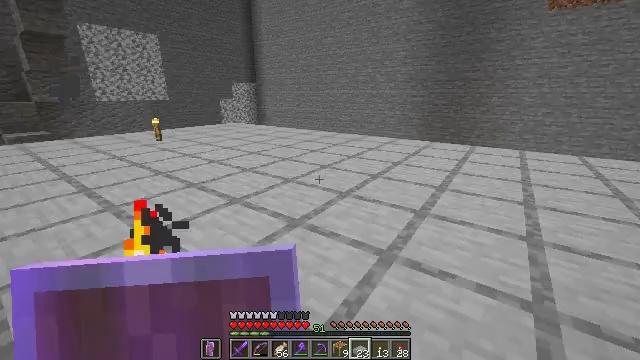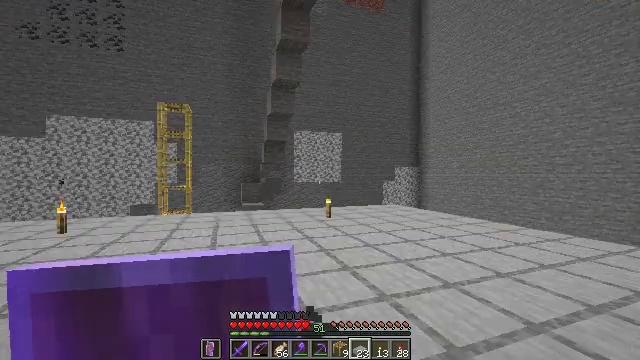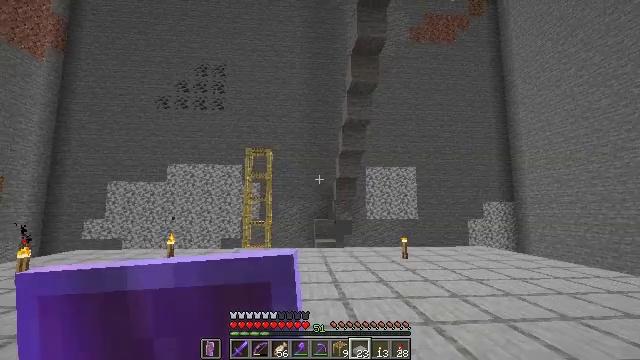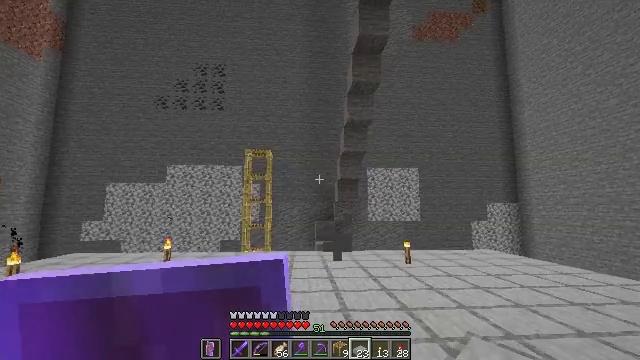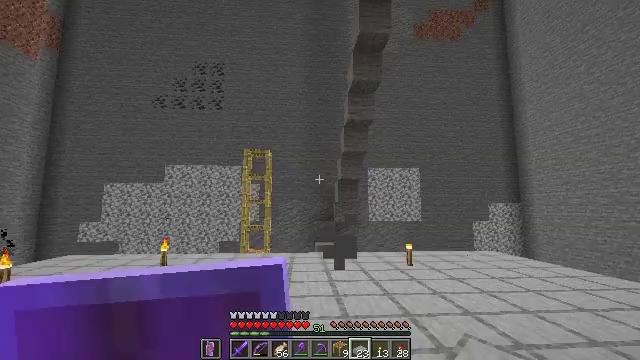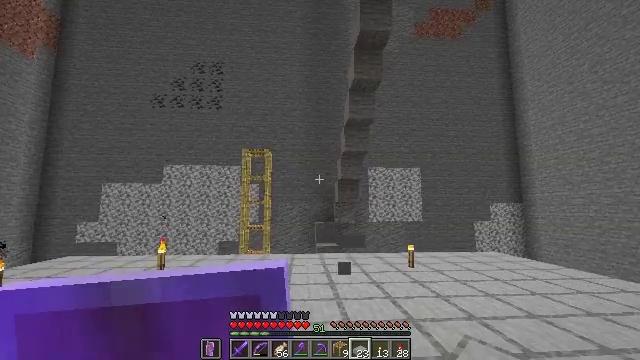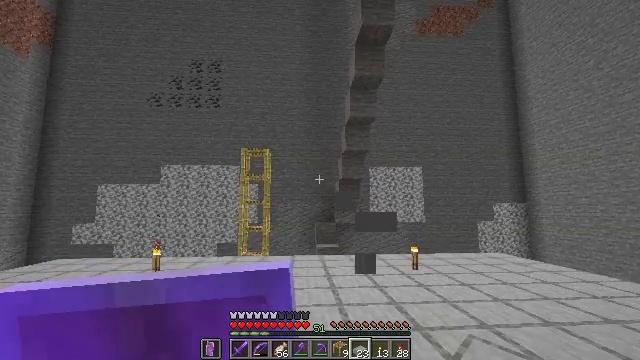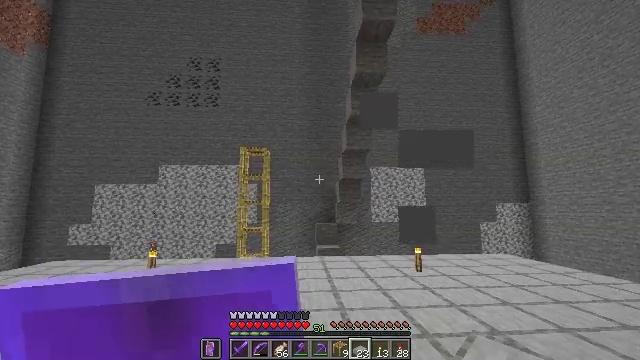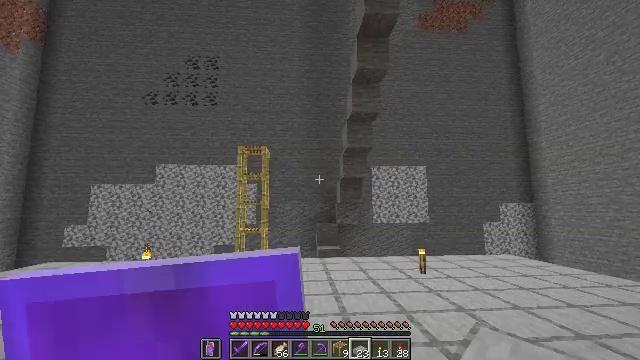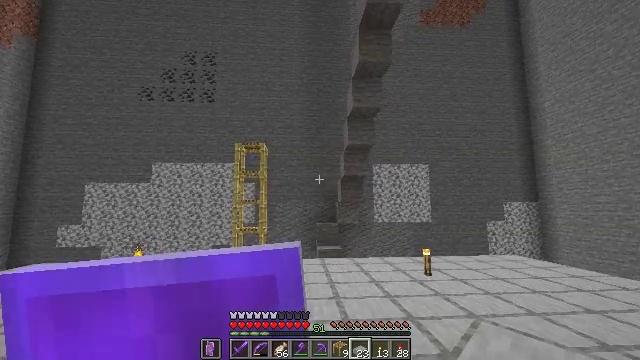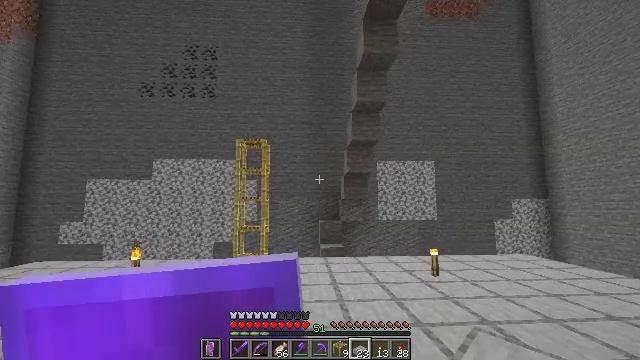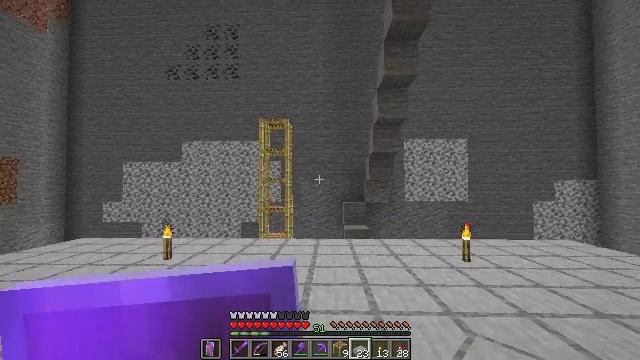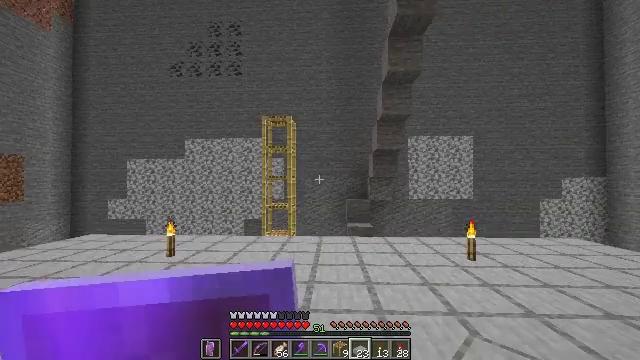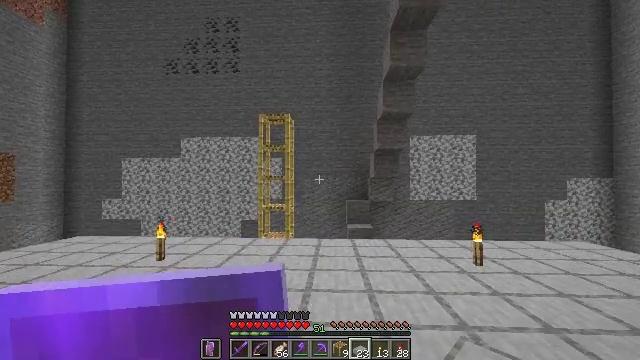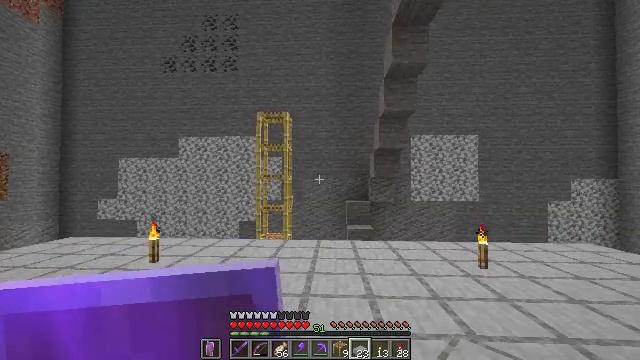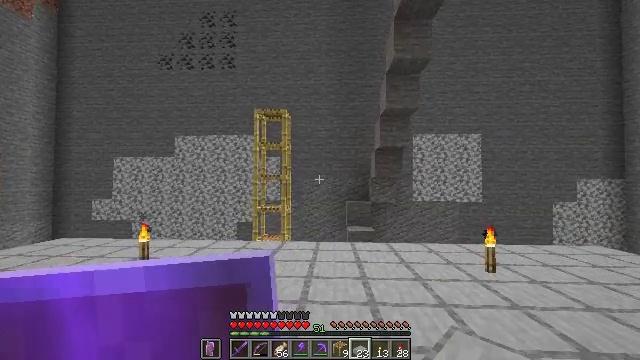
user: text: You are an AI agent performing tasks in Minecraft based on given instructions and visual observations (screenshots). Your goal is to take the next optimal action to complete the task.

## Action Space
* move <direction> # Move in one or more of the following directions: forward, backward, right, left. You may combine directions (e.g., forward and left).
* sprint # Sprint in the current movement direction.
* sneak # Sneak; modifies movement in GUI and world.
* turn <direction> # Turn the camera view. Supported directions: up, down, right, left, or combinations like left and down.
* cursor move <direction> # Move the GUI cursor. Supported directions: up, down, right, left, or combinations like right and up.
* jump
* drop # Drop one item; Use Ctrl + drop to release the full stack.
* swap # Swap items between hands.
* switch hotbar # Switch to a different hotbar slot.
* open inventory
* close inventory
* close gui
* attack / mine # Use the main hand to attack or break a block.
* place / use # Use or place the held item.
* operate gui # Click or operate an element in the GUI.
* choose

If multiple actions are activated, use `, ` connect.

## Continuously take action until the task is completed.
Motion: motion action
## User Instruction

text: Remove the smooth stone slab from a structure.
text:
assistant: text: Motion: move forward, turn left and up
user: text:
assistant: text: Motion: move forward, turn left and up
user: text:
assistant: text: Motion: move forward
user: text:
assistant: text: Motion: move forward
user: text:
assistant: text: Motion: move forward
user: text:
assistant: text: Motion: move forward
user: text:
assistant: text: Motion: move forward
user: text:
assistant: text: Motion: move forward
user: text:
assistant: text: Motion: move forward
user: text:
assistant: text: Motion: move forward
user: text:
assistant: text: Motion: move forward, turn left and down
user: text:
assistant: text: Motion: move forward
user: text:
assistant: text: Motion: move forward
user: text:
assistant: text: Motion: move forward
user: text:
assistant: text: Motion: move forward
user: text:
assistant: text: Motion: move forward
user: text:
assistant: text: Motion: move forward, turn down
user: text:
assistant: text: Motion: move forward, turn left and down
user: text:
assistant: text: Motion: move forward, turn left and down
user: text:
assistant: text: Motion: move forward, turn left and down
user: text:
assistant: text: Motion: move forward, turn left and down
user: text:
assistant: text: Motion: move forward, turn left and down
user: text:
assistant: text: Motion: move forward, turn left and down
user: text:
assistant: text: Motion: move forward
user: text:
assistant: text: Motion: move forward
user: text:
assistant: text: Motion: move forward
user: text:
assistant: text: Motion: move forward
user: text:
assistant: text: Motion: move forward
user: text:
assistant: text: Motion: move forward, turn down
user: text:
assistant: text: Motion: move forward, turn right and down